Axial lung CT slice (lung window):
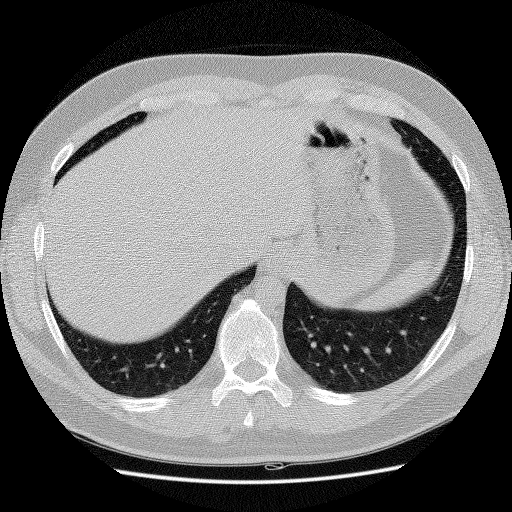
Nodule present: no